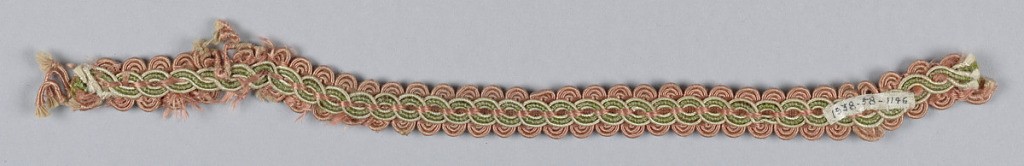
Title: Trimming
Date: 19th century
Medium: silk Technique: woven
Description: Woven upholstery trimming in design of interlacing circles bordered with semi-circles in pink, green and ivory silk.